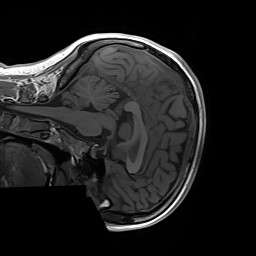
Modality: T1w
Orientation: sagittal